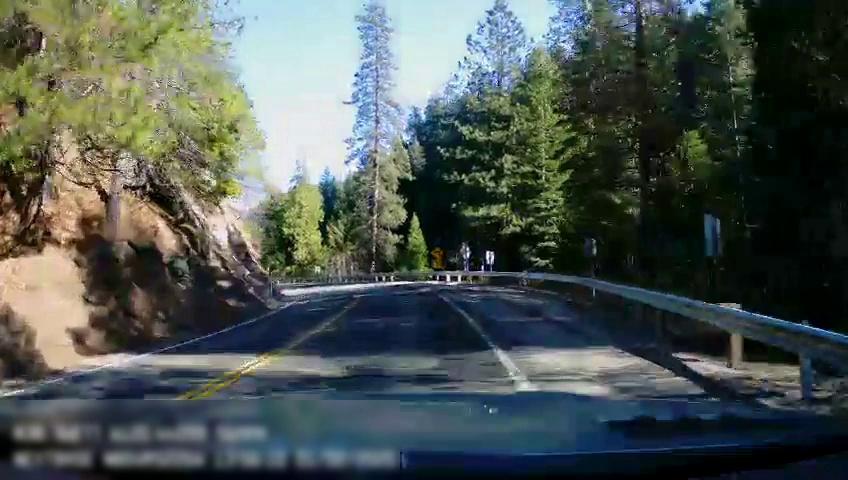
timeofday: Day
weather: Sunny
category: Drivable Space
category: Lanes | Alternate Lane
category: Lanes | Opposite Lane
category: Lanes | Current Lane
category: Lanes | Opposite Lane
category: Traffic | Signs